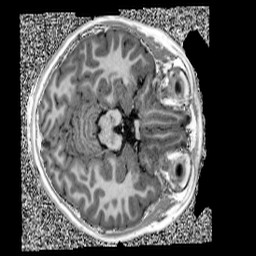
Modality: UNIT1
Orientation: axial
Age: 9
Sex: female
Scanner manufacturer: siemens
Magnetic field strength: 3 T
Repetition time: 4 s
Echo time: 0.00303 s